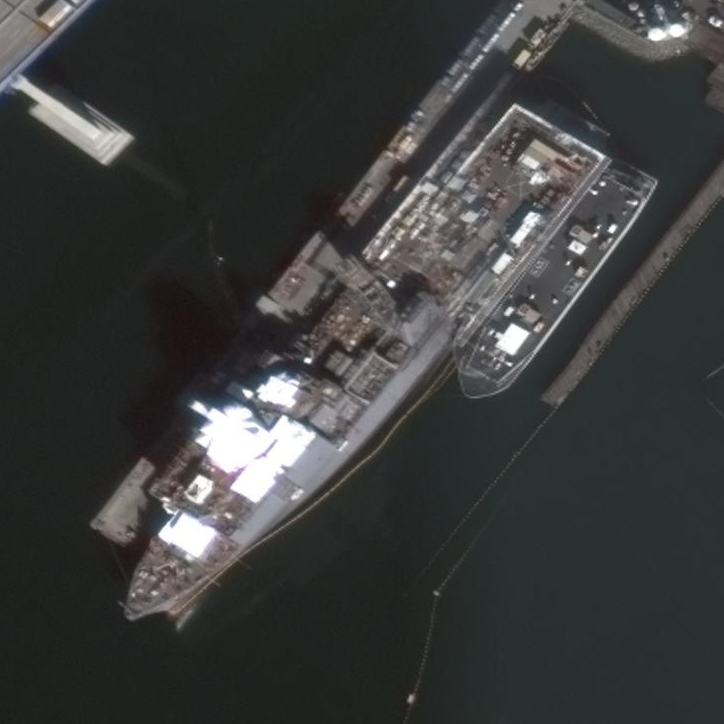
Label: combat